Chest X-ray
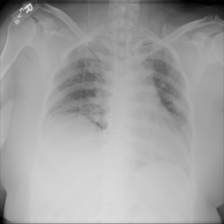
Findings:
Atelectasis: negative
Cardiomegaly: negative
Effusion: negative
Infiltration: negative
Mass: negative
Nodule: negative
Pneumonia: negative
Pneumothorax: negative
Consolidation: negative
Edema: negative
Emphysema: negative
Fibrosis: negative
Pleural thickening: negative
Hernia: negative